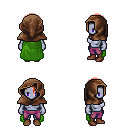
a pixel art fantasy rpg character, female body template, dark elf, purple skin, green cape, magenta pants, red bangs hairstyle, cloth hood, brown shoes, four views (front, back, left, right), 2x2 character sprite sheet, small pixel art, hard edges, no anti-aliasing